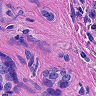
Metastatic tissue present: yes